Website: ulta-beauty
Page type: address-validator
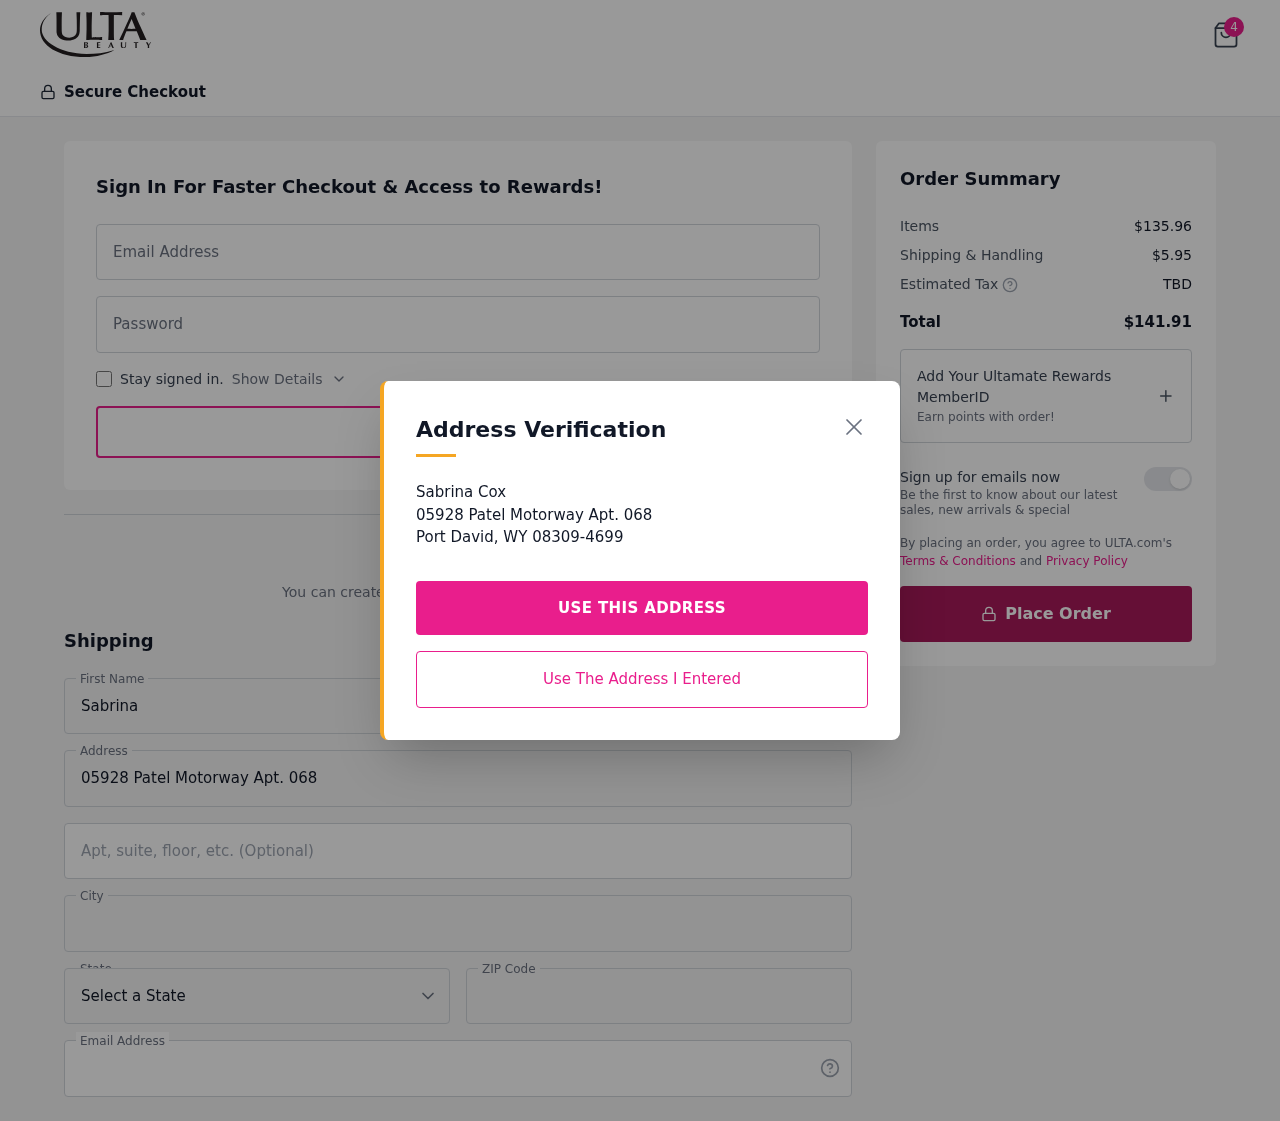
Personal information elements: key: PII_CITY
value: Port David
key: PII_EMAIL
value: sabrina_cox@yahoo.com
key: PII_FIRSTNAME
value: Sabrina
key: PII_LASTNAME
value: Cox
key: PII_POSTCODE
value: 08309
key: PII_STATE_ABBR
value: WY
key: PII_STREET
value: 05928 Patel Motorway Apt. 068
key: PII_STREET2
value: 05928 Patel Motorway Apt. 068
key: PII_FULLNAME2
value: Sabrina Cox
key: PII_CITY2
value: Port David
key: PII_STATE_ABBR2
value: WY
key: PII_POSTCODE_FULL
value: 08309
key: PII_POSTCODE_EXT
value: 4699
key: PII_POSTCODE_NUMERIC
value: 8309
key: PII_POSTCODE_EXT_NUMERIC
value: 4699
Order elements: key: ORDER_NUM_ITEMS
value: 4
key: ORDER_SUBTOTAL
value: $135.96
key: ORDER_SHIPPING_COST
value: $5.95
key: ORDER_TOTAL
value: $141.91